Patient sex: F
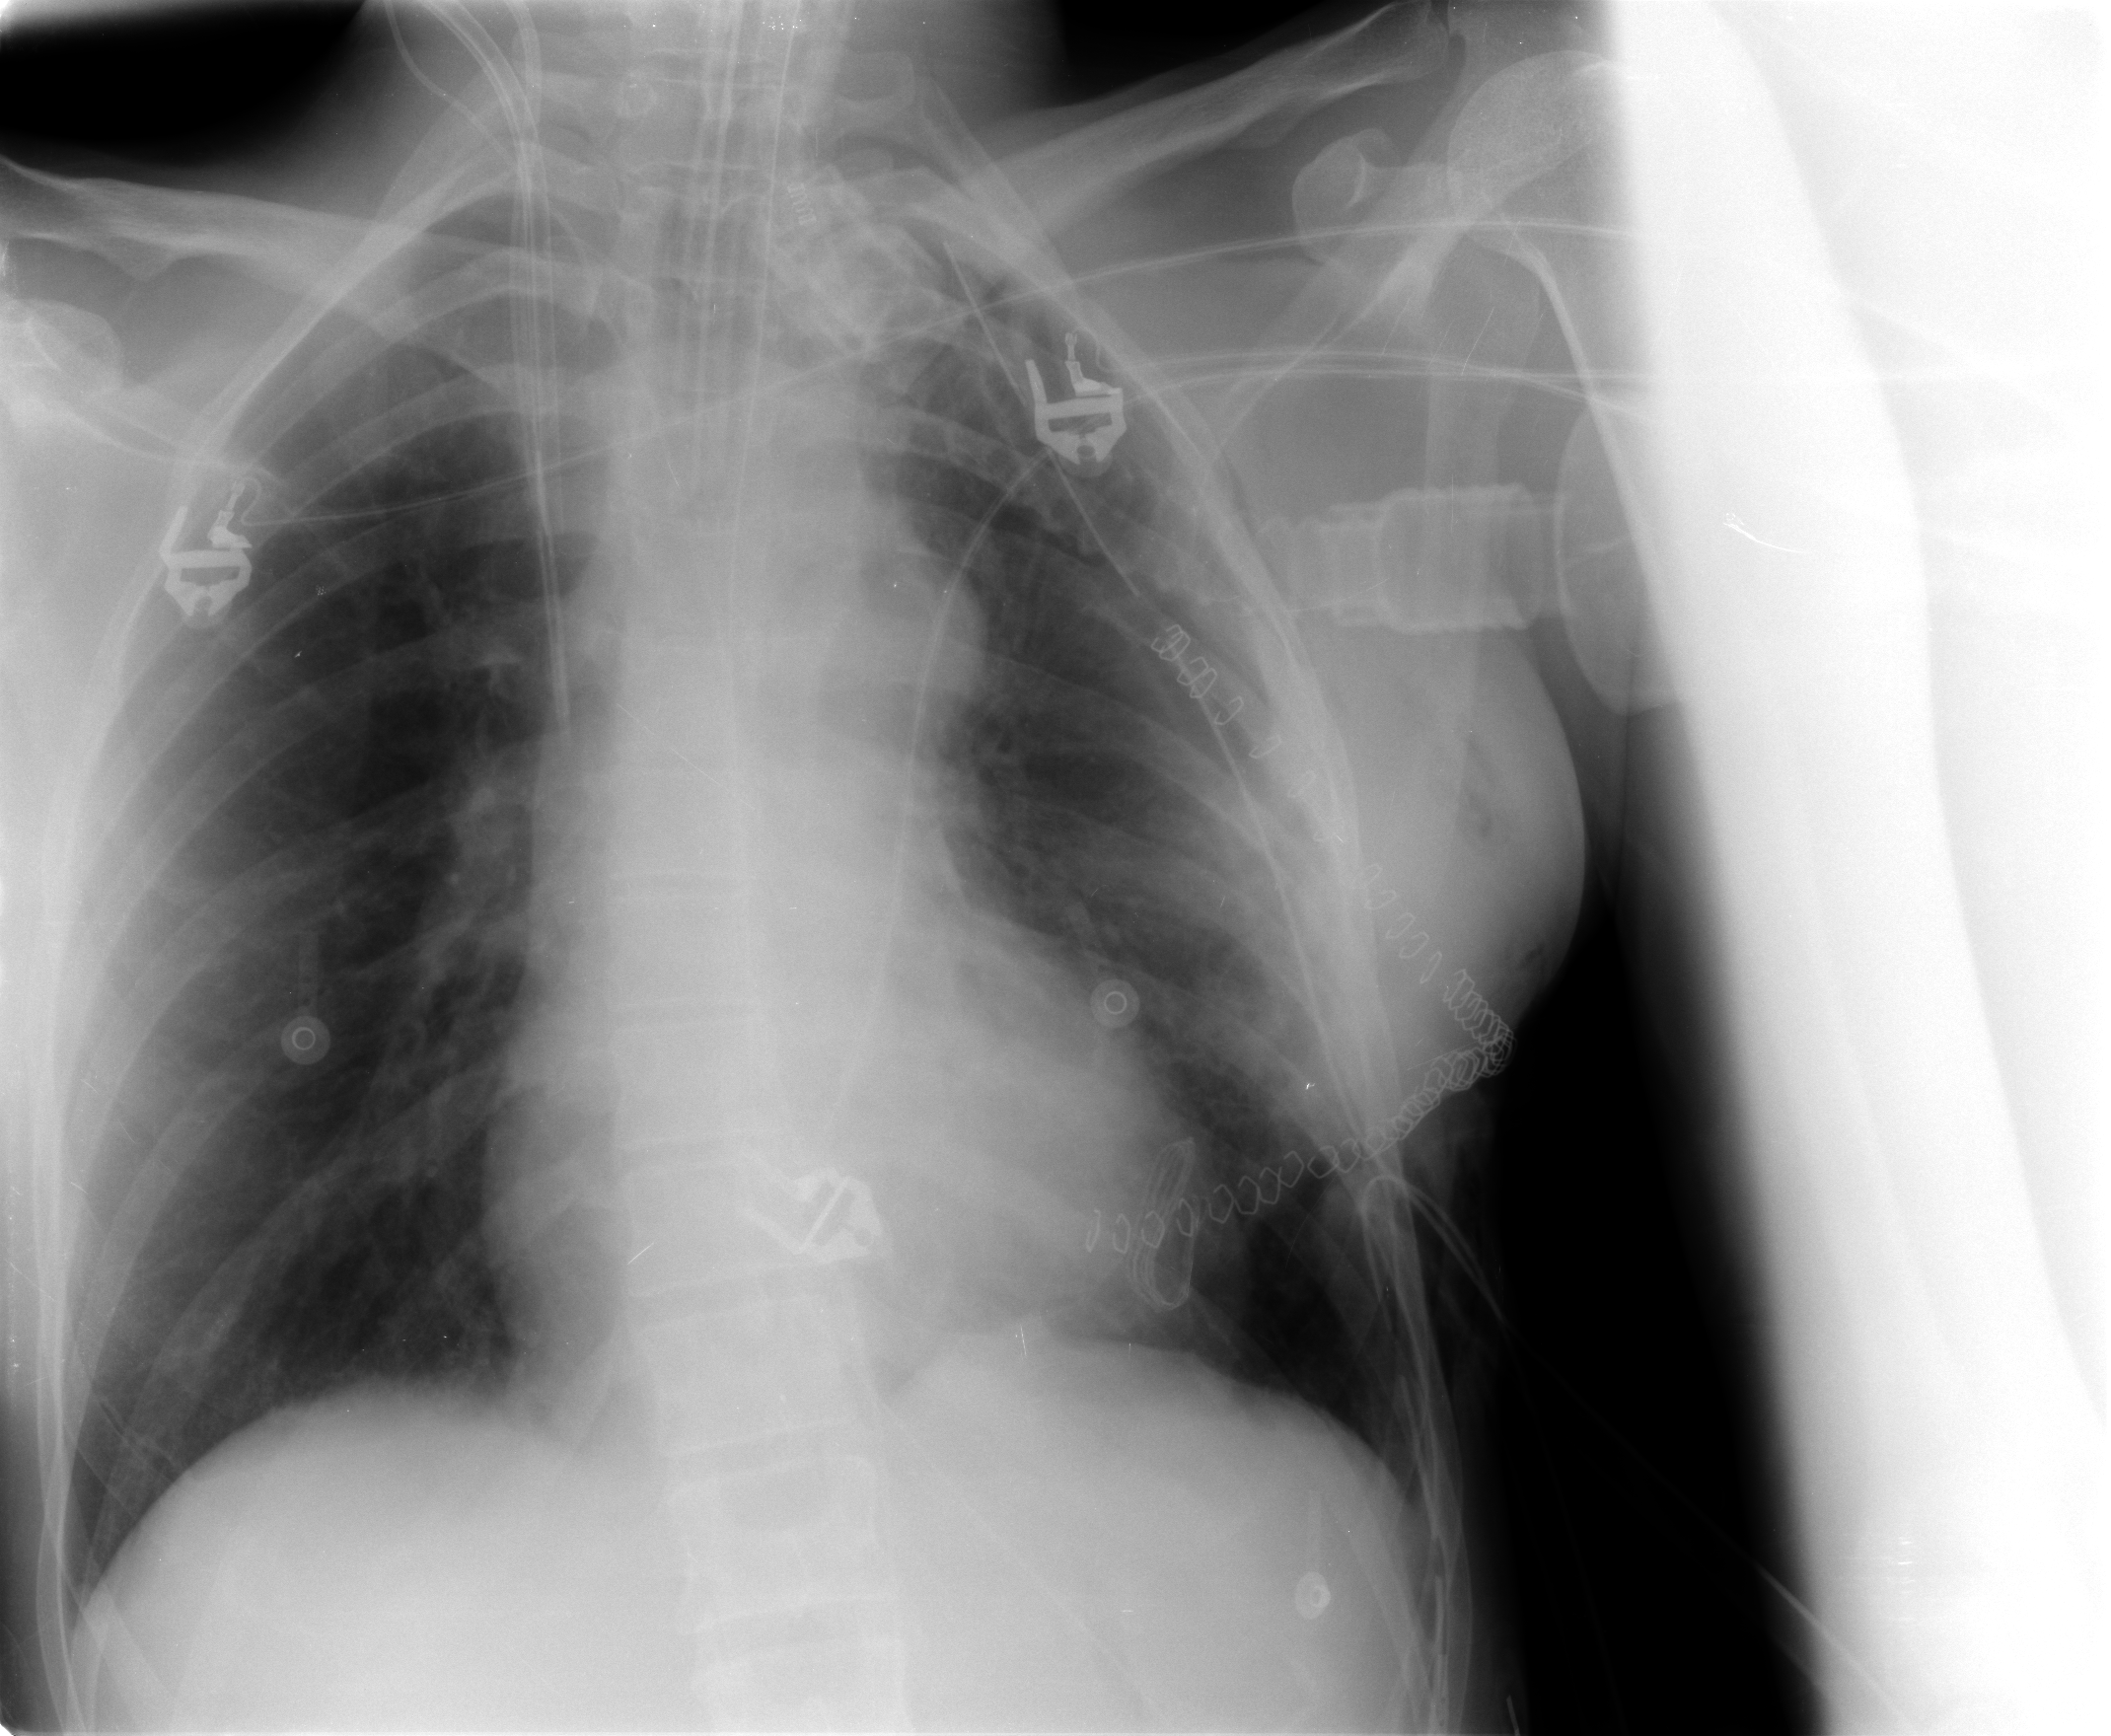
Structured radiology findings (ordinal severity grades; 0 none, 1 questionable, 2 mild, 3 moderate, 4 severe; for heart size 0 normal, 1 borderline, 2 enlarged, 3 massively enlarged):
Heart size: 2
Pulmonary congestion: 0
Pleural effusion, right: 0
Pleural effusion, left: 0
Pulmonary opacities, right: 0
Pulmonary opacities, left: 1
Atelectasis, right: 0
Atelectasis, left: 2